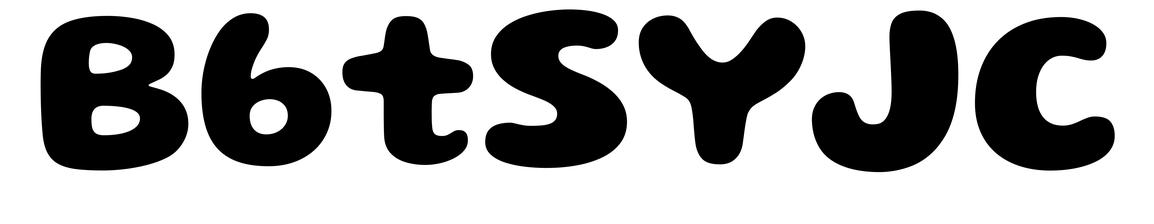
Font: Gluten_Bold